Interaction volume radius: 10 \u00c5
Interaction volume height: 20 \u00c5
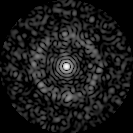
Disorder parameter: 0.8495